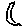
Label: moon